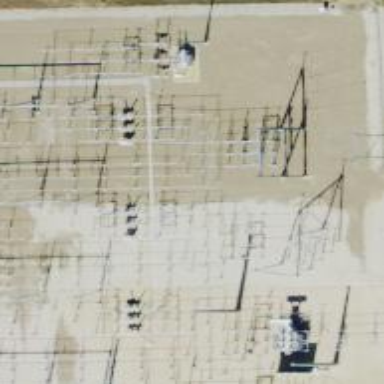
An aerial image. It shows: Switch for power supply.